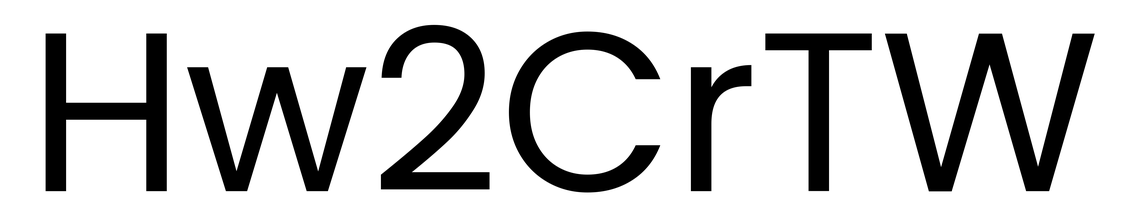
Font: Poppins-Regular